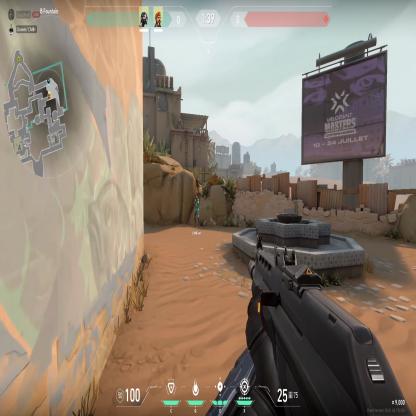
Label: teammate